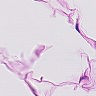
Metastatic tissue present: no